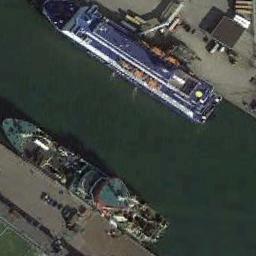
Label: ship